Question: I'm using libevent to do simple POST http server, but i find strange issue - evbuffer_copyout write to *data sended data with overhead (changed every time).
As u see in code, i was do fix by cut unnecessary symbols, but it not looks like correct solution. Here that i receive:

bellow is code of callback:
'''
size_t len = evbuffer_get_length(evhttp_request_get_input_buffer(r));
struct evbuffer *in_evb = evhttp_request_get_input_buffer(r);
size_t lenBuffer = evbuffer_get_length(in_evb);
char *data = malloc(len);
evbuffer_remove(in_evb, data, len);
NSString *final = [NSString stringWithCString:data encoding:NSASCIIStringEncoding];
NSString *finalFinal = [final substringWithRange:NSMakeRange(0, len)];
NSLog(@"==>lenBuffer:%zu len:%zu data:%@",lenBuffer,len,finalFinal);
evhttp_add_header(evhttp_request_get_output_headers(r),
"Content-Type", "text/html");
evhttp_send_reply(r, 200, "OK", in_evb);
free(data);
'''
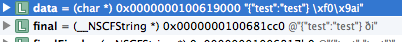
Answer: When you allocate memory through malloc, it filled with some garbage.
You fill this memory with useful data, but probably it doesn't contain string terminator character ''
So, debugger shows you data which were obtained from buffer following with some garbage.